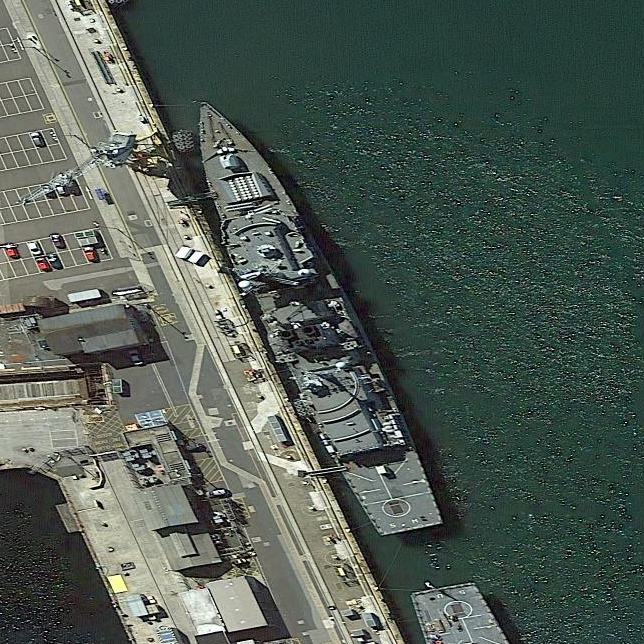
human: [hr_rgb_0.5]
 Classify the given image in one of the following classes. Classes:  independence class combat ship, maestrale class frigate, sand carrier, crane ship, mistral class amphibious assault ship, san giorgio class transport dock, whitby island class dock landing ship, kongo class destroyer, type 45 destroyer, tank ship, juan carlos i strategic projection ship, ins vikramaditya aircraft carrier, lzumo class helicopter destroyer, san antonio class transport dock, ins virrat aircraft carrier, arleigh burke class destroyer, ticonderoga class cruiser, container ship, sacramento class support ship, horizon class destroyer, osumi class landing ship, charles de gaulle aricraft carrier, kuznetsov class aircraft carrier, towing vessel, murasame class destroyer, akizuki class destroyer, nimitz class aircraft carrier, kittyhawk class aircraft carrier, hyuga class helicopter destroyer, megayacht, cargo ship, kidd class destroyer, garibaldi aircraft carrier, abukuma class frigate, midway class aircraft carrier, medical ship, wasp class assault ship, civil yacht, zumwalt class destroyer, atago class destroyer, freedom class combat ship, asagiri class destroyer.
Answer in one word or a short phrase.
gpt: Type 45 destroyer